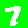
Digit: 7